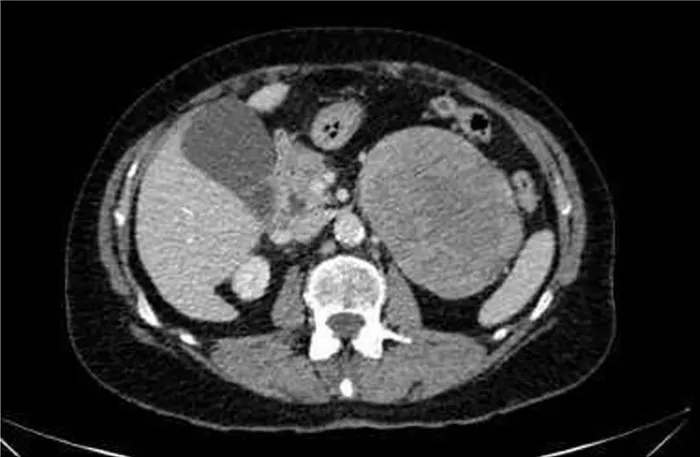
CT-scan of the abdomen. Axial CT scan of the abdomen reveals a large abdominal mass measuring 10 x 8 x 10 cm without lymphadenopathy.
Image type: radiology (ct)